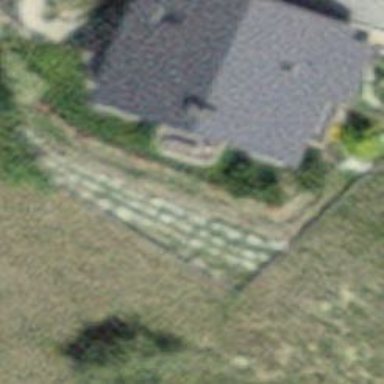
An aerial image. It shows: Simple house.